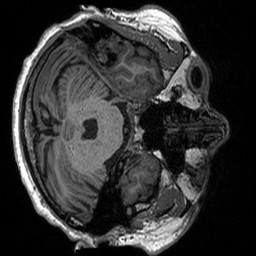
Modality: T1w
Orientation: axial
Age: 35
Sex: male
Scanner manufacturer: siemens
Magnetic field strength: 3 T
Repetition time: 2.3 s
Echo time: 0.00298 s